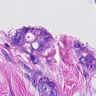
Metastatic tissue present: yes